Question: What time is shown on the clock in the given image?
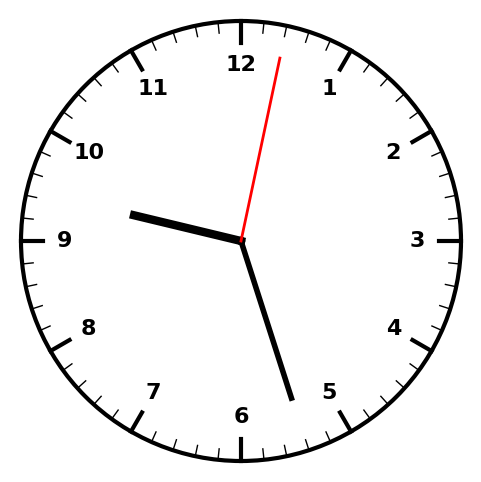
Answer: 09:27:02